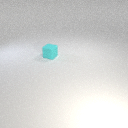
small cyan rubber cube